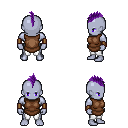
a pixel art fantasy rpg character, male body template, dark elf, purple skin, brown tunic, white pants, purple mohawk hairstyle, leather bracers, four views (front, back, left, right), 2x2 character sprite sheet, small pixel art, hard edges, no anti-aliasing